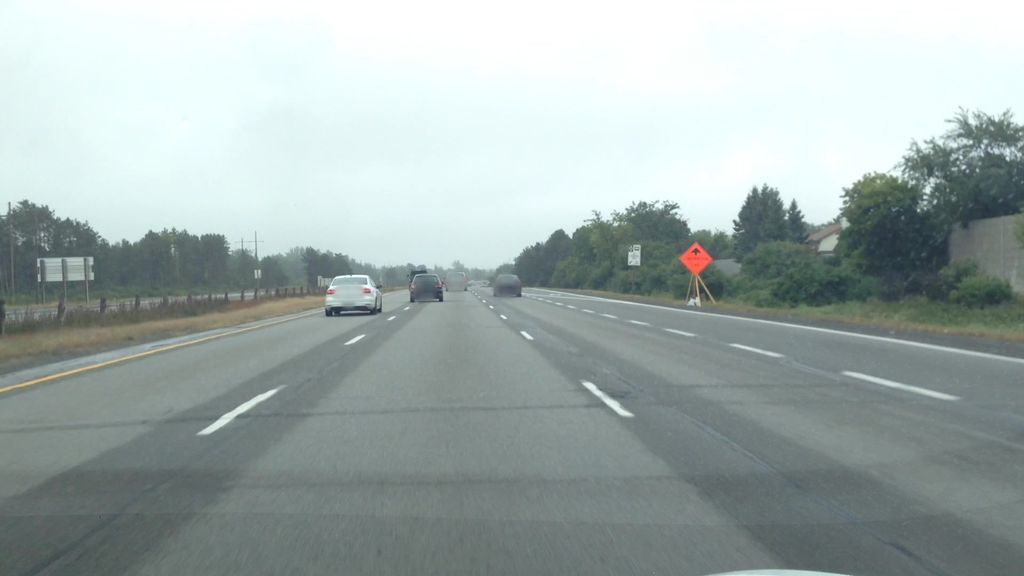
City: ottawa-gatineau